Interaction volume radius: 10 \u00c5
Interaction volume height: 10 \u00c5
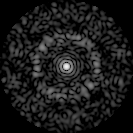
Disorder parameter: 0.8211